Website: apple
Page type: customer-info-address
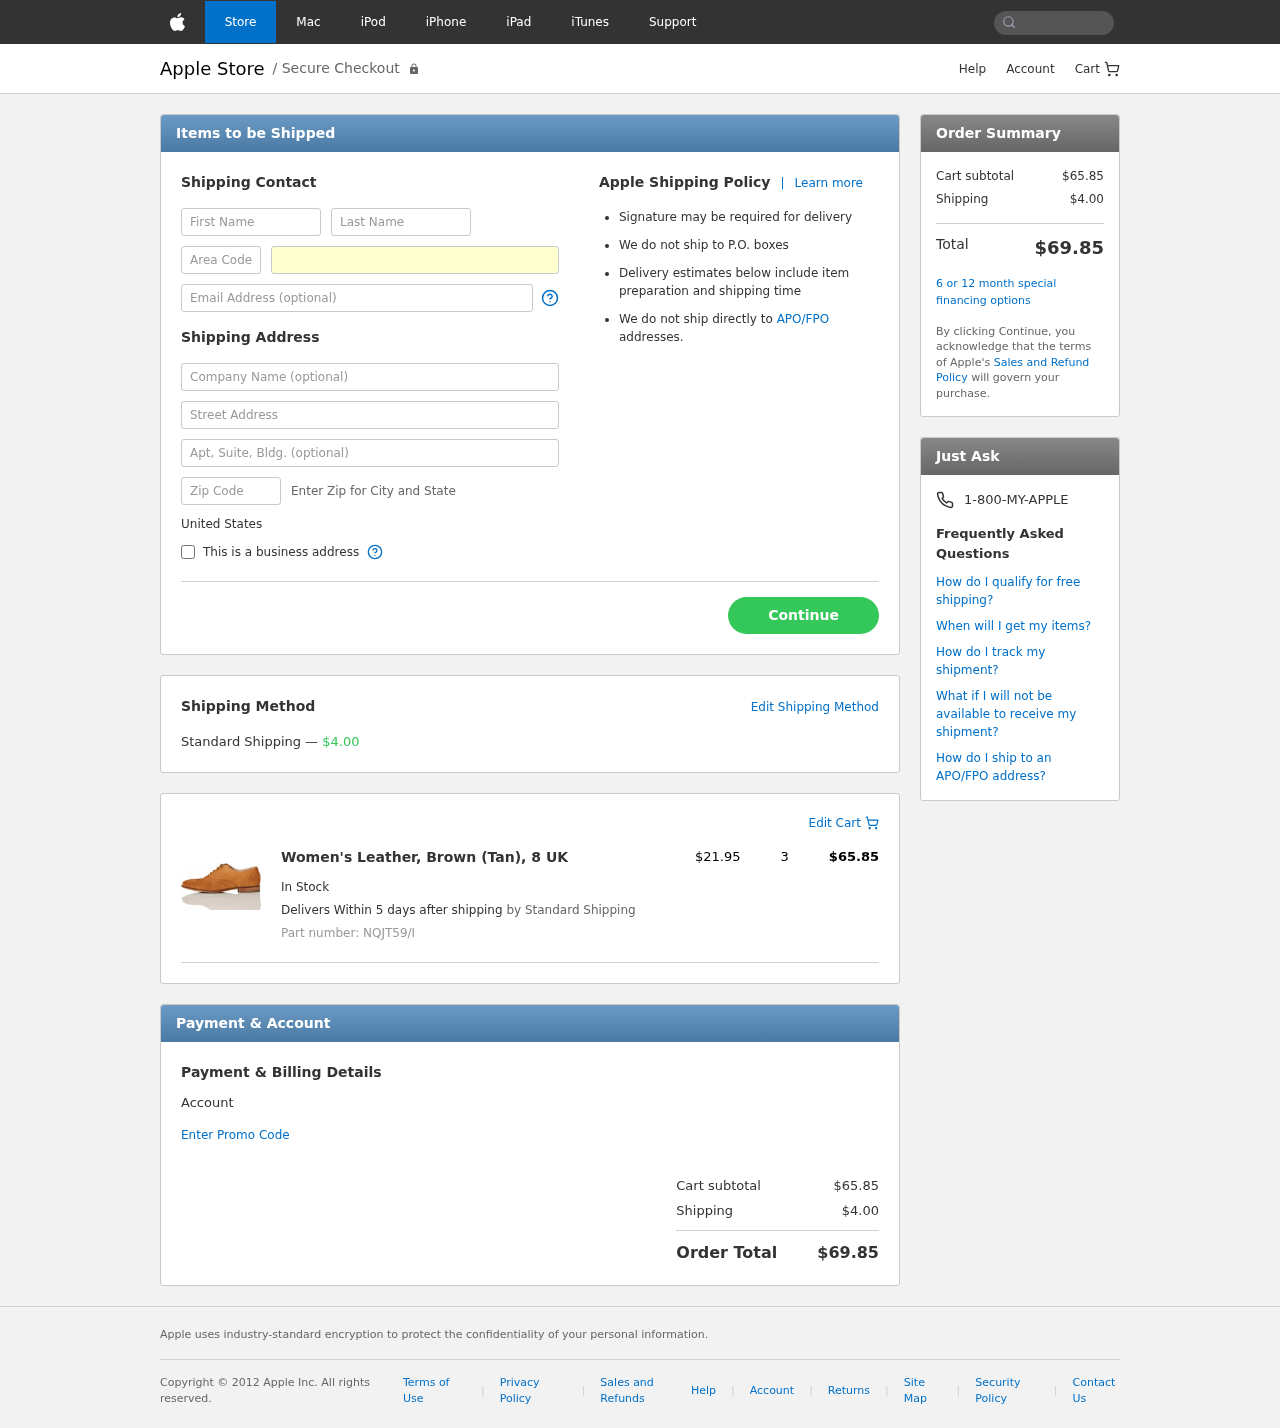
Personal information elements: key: PII_COUNTRY
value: United States
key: PII_FIRSTNAME
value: Christopher
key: PII_LASTNAME
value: Harris
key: PII_PHONE_AREA
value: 864
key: PII_PHONE_LINE
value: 3260
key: PII_EMAIL
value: christopherharris@gmail.com
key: PII_COMPANY
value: Jackson, Baker and Cherry
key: PII_STREET
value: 20140 Dustin Club
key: PII_STREET2
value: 3045 John Village Apt. 477
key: PII_POSTCODE
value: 97621
Product elements: key: PRODUCT1_NAME
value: Women's Leather, Brown (Tan), 8 UK
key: PRODUCT1_PRICE
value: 21.95
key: PRODUCT1_QUANTITY
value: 3
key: PRODUCT1_SKU
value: NQJT59/I
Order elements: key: ORDER_SHIPPING_COST
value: $4.00
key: ORDER_ITEM_TOTAL
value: $65.85
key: ORDER_SUBTOTAL
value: $65.85
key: ORDER_TOTAL
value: $69.85